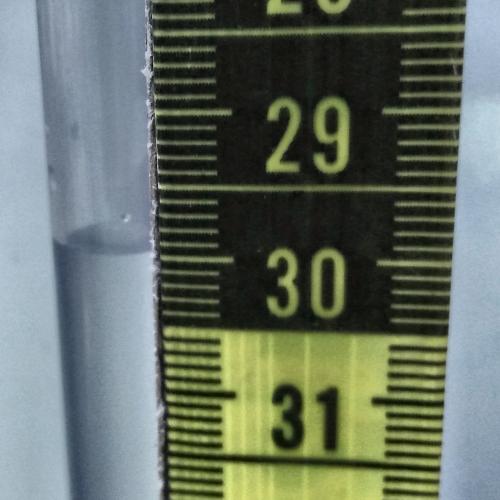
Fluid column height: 30.0 cm